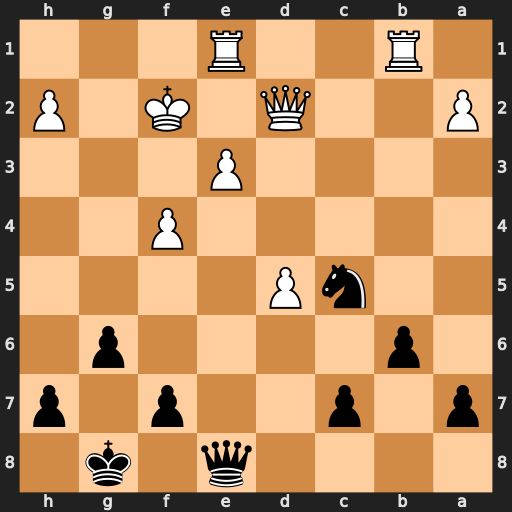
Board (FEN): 4q1k1/p1p2p1p/1p4p1/2nP4/5P2/4P3/P2Q1K1P/1R2R3
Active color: b
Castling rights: -
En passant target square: -
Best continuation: Ne4+ Ke2 Nxd2